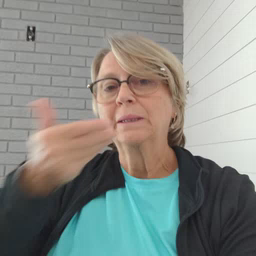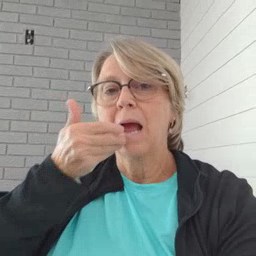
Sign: pizza